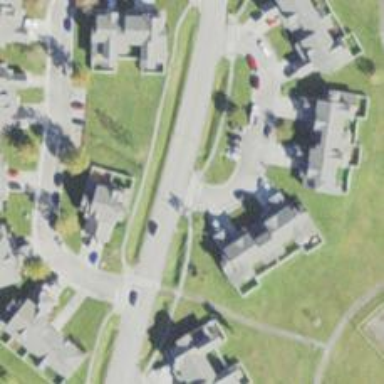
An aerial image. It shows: Uncontrolled crossing along footway.